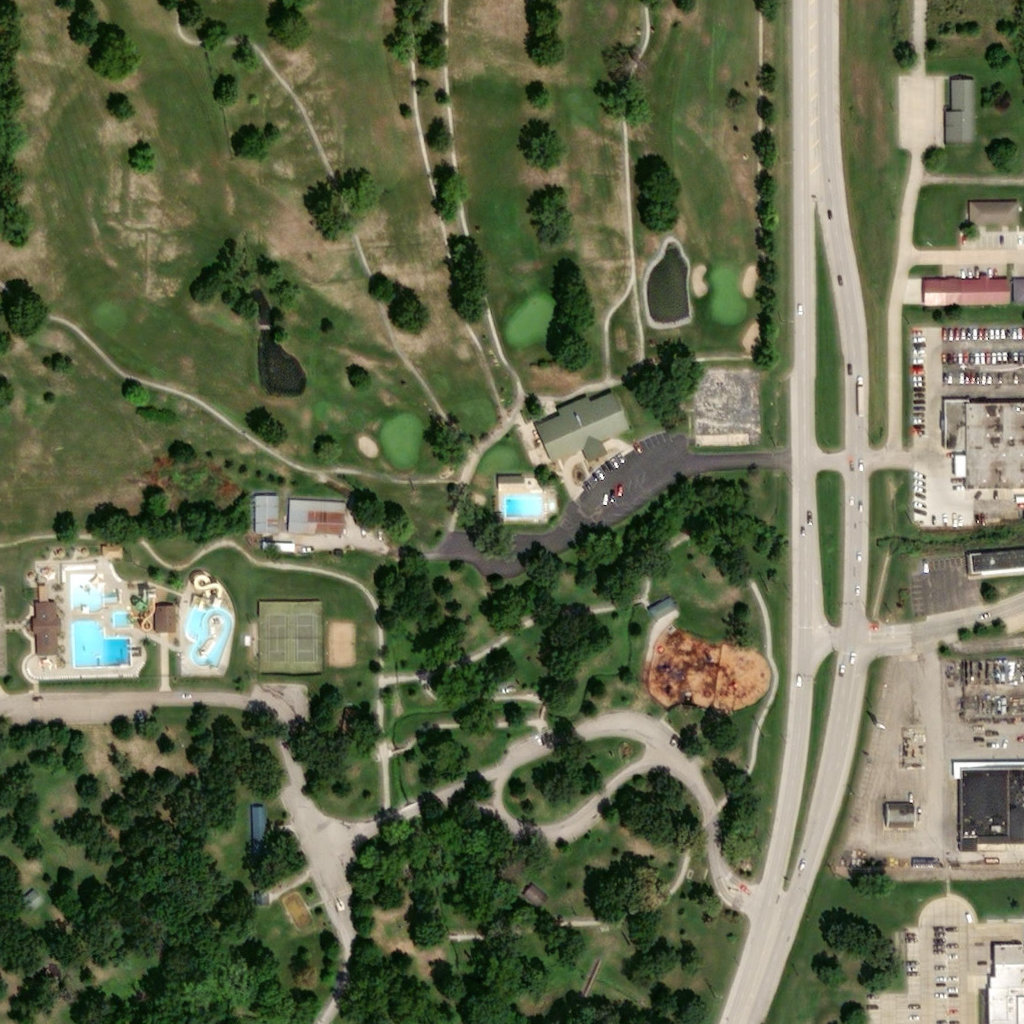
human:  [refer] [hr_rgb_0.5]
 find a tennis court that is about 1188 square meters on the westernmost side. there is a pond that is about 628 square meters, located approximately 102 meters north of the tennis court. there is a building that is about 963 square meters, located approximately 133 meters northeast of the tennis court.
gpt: <box>[[25, 58, 31, 65, 0]]</box>